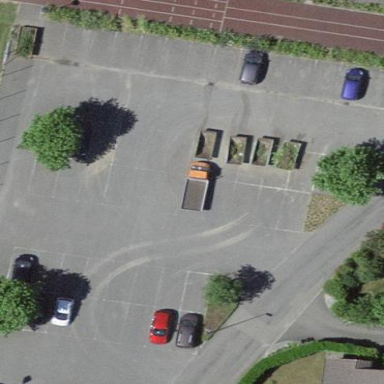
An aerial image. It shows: Parking area with surface.